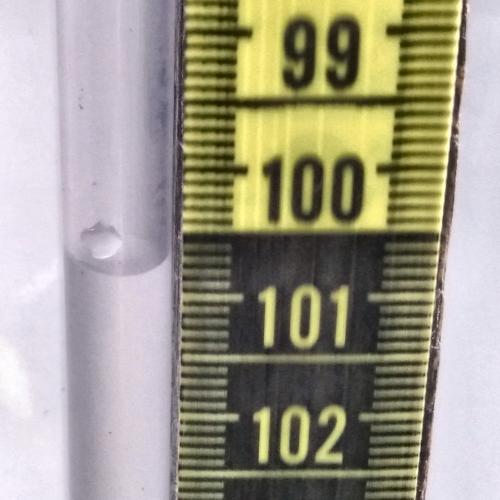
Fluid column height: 100.8 cm